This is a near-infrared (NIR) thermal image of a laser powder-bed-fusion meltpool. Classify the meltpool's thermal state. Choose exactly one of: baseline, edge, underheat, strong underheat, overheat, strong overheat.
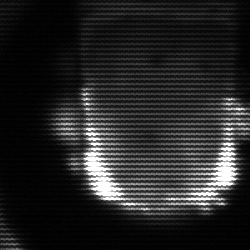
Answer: baseline